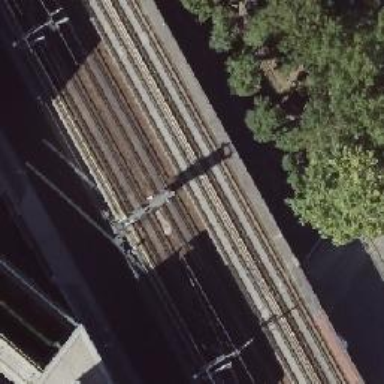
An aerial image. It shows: Railway signal.